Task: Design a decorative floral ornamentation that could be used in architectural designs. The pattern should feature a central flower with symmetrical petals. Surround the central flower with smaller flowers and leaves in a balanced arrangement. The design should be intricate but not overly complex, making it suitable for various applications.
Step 129:
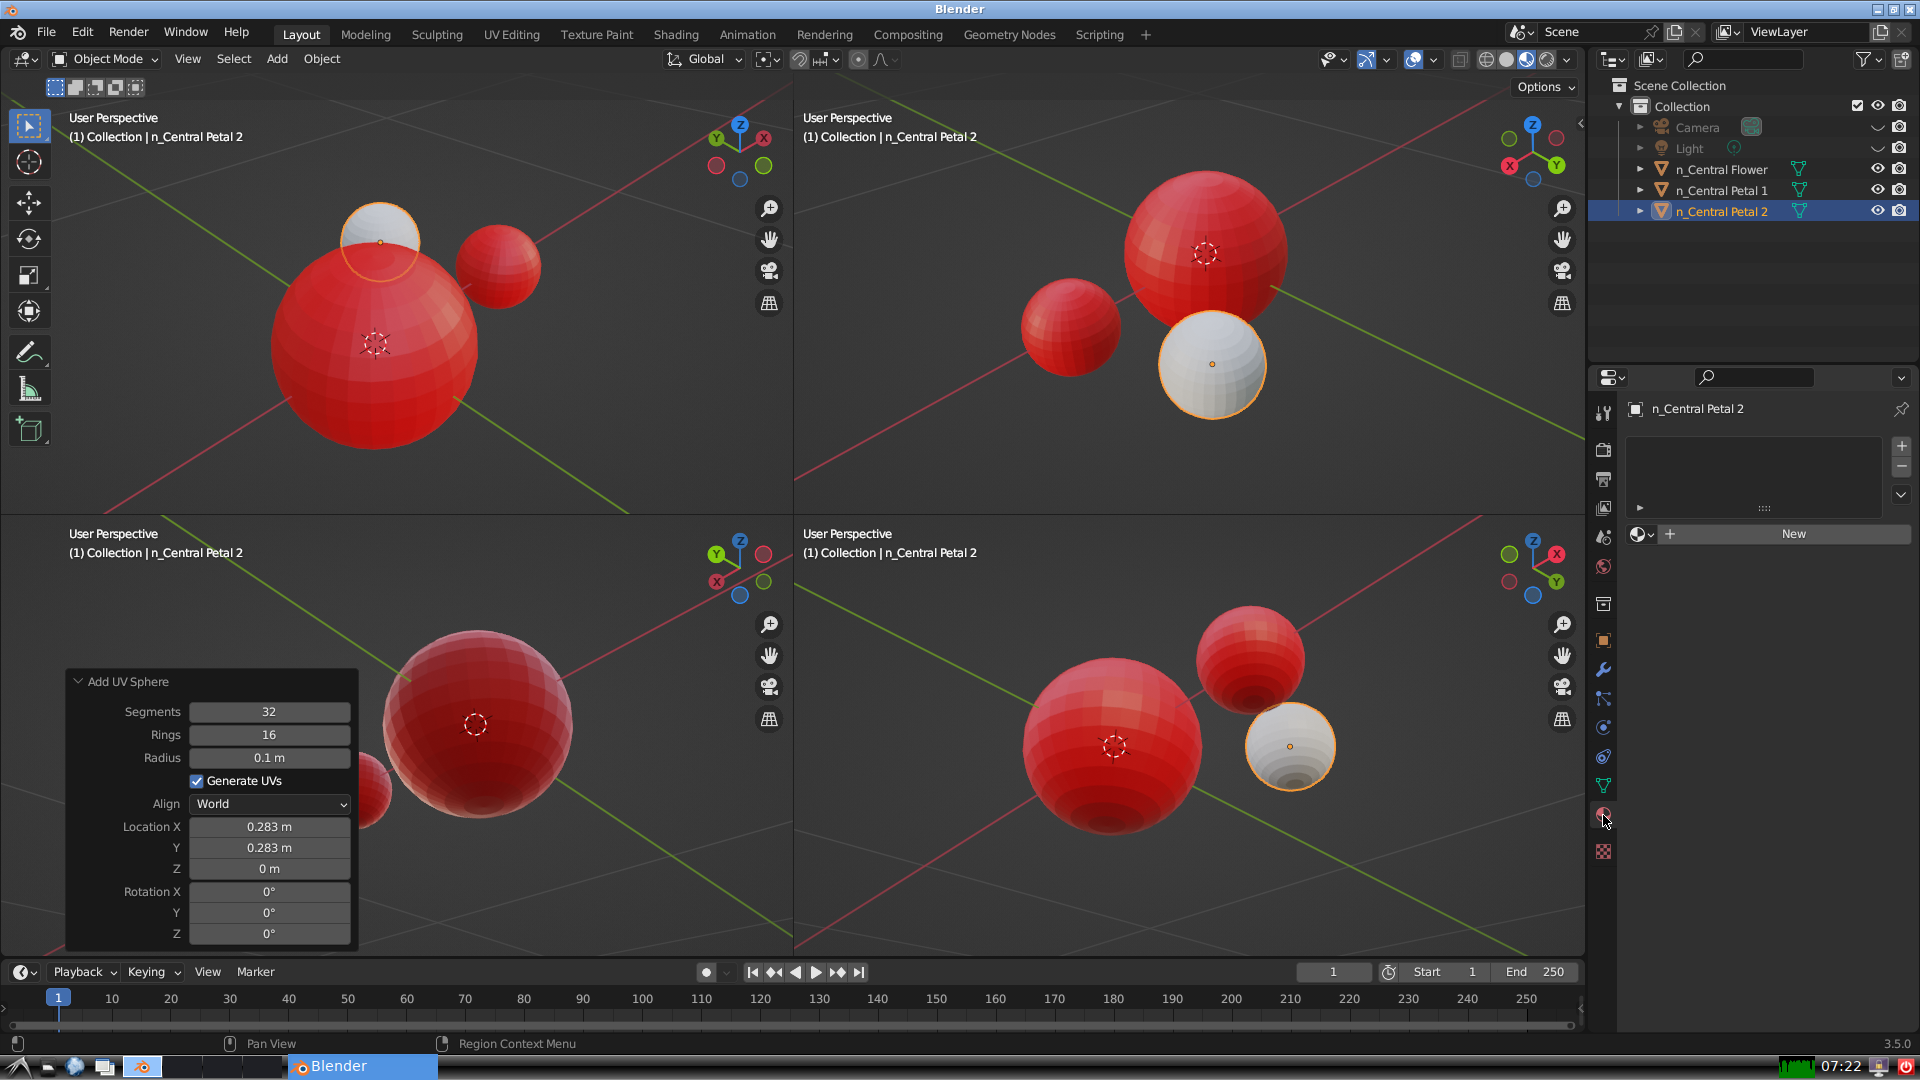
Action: {"mouse_move": [1636, 534]}